Question: If I try to deploy a file to deployment and like this:

I have tried all sorts of paths to see if I could locate the assets folder or my zip file. All of underneath code is unsuccessful at doing so
'''
S1 := TPath.GetHomePath + PathDelim;
S2 := FAppDataDirPathRoot + Application.Title + '.app' + PathDelim;
S3 := TPath.GetLibraryPath + PathDelim;
S4 := TPath.GetDocumentsPath + PathDelim;
if (DirectoryExists(S1)) then // '/data/data/com.embarcadero.xxx/files/': yes:
msAppNoOp
;
if (DirectoryExists(S2)) then // ...: no, leftover test from iOS
msAppNoOp
;
if (DirectoryExists(S3)) then // '/data/app-lib/com.embarcadero.xxx-2/': yes
msAppNoOp
;
if (DirectoryExists(S4)) then // '/data/data/com.embarcadero.xxx/files/' yes
msAppNoOp
;
if (DirectoryExists(S1 + 'assets' + PathDelim)) then // no
msAppNoOp
;
if (DirectoryExists(S2 + 'assets' + PathDelim)) then // no
msAppNoOp
;
if (DirectoryExists(S3 + 'assets' + PathDelim)) then // no
msAppNoOp
;
if (DirectoryExists(S4 + 'assets' + PathDelim)) then // no
msAppNoOp
;
S1 := S1 + 'assets.zip';
S2 := S2 + 'assets.zip';
S3 := S3 + 'assets.zip';
S4 := S4 + 'assets.zip';
if (FileExists(S1)) then // no
msAppNoOp
;
if (FileExists(S2)) then // no
msAppNoOp
;
if (FileExists(S3)) then // no
msAppNoOp
;
if (FileExists(S4)) then // no
msAppNoOp
;
'''
When browsing my phone in Windows Explorer I can not see which I believe is only possible rooted phones...
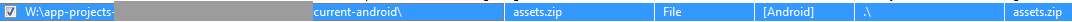
Answer: Per the <URL>' instead of using 'PathDelim' directly:
'''
S4 := TPath.Combine(TPath.GetDocumentsPath, 'assets.zip');
if (FileExists(S4)) then
'''